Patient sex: M
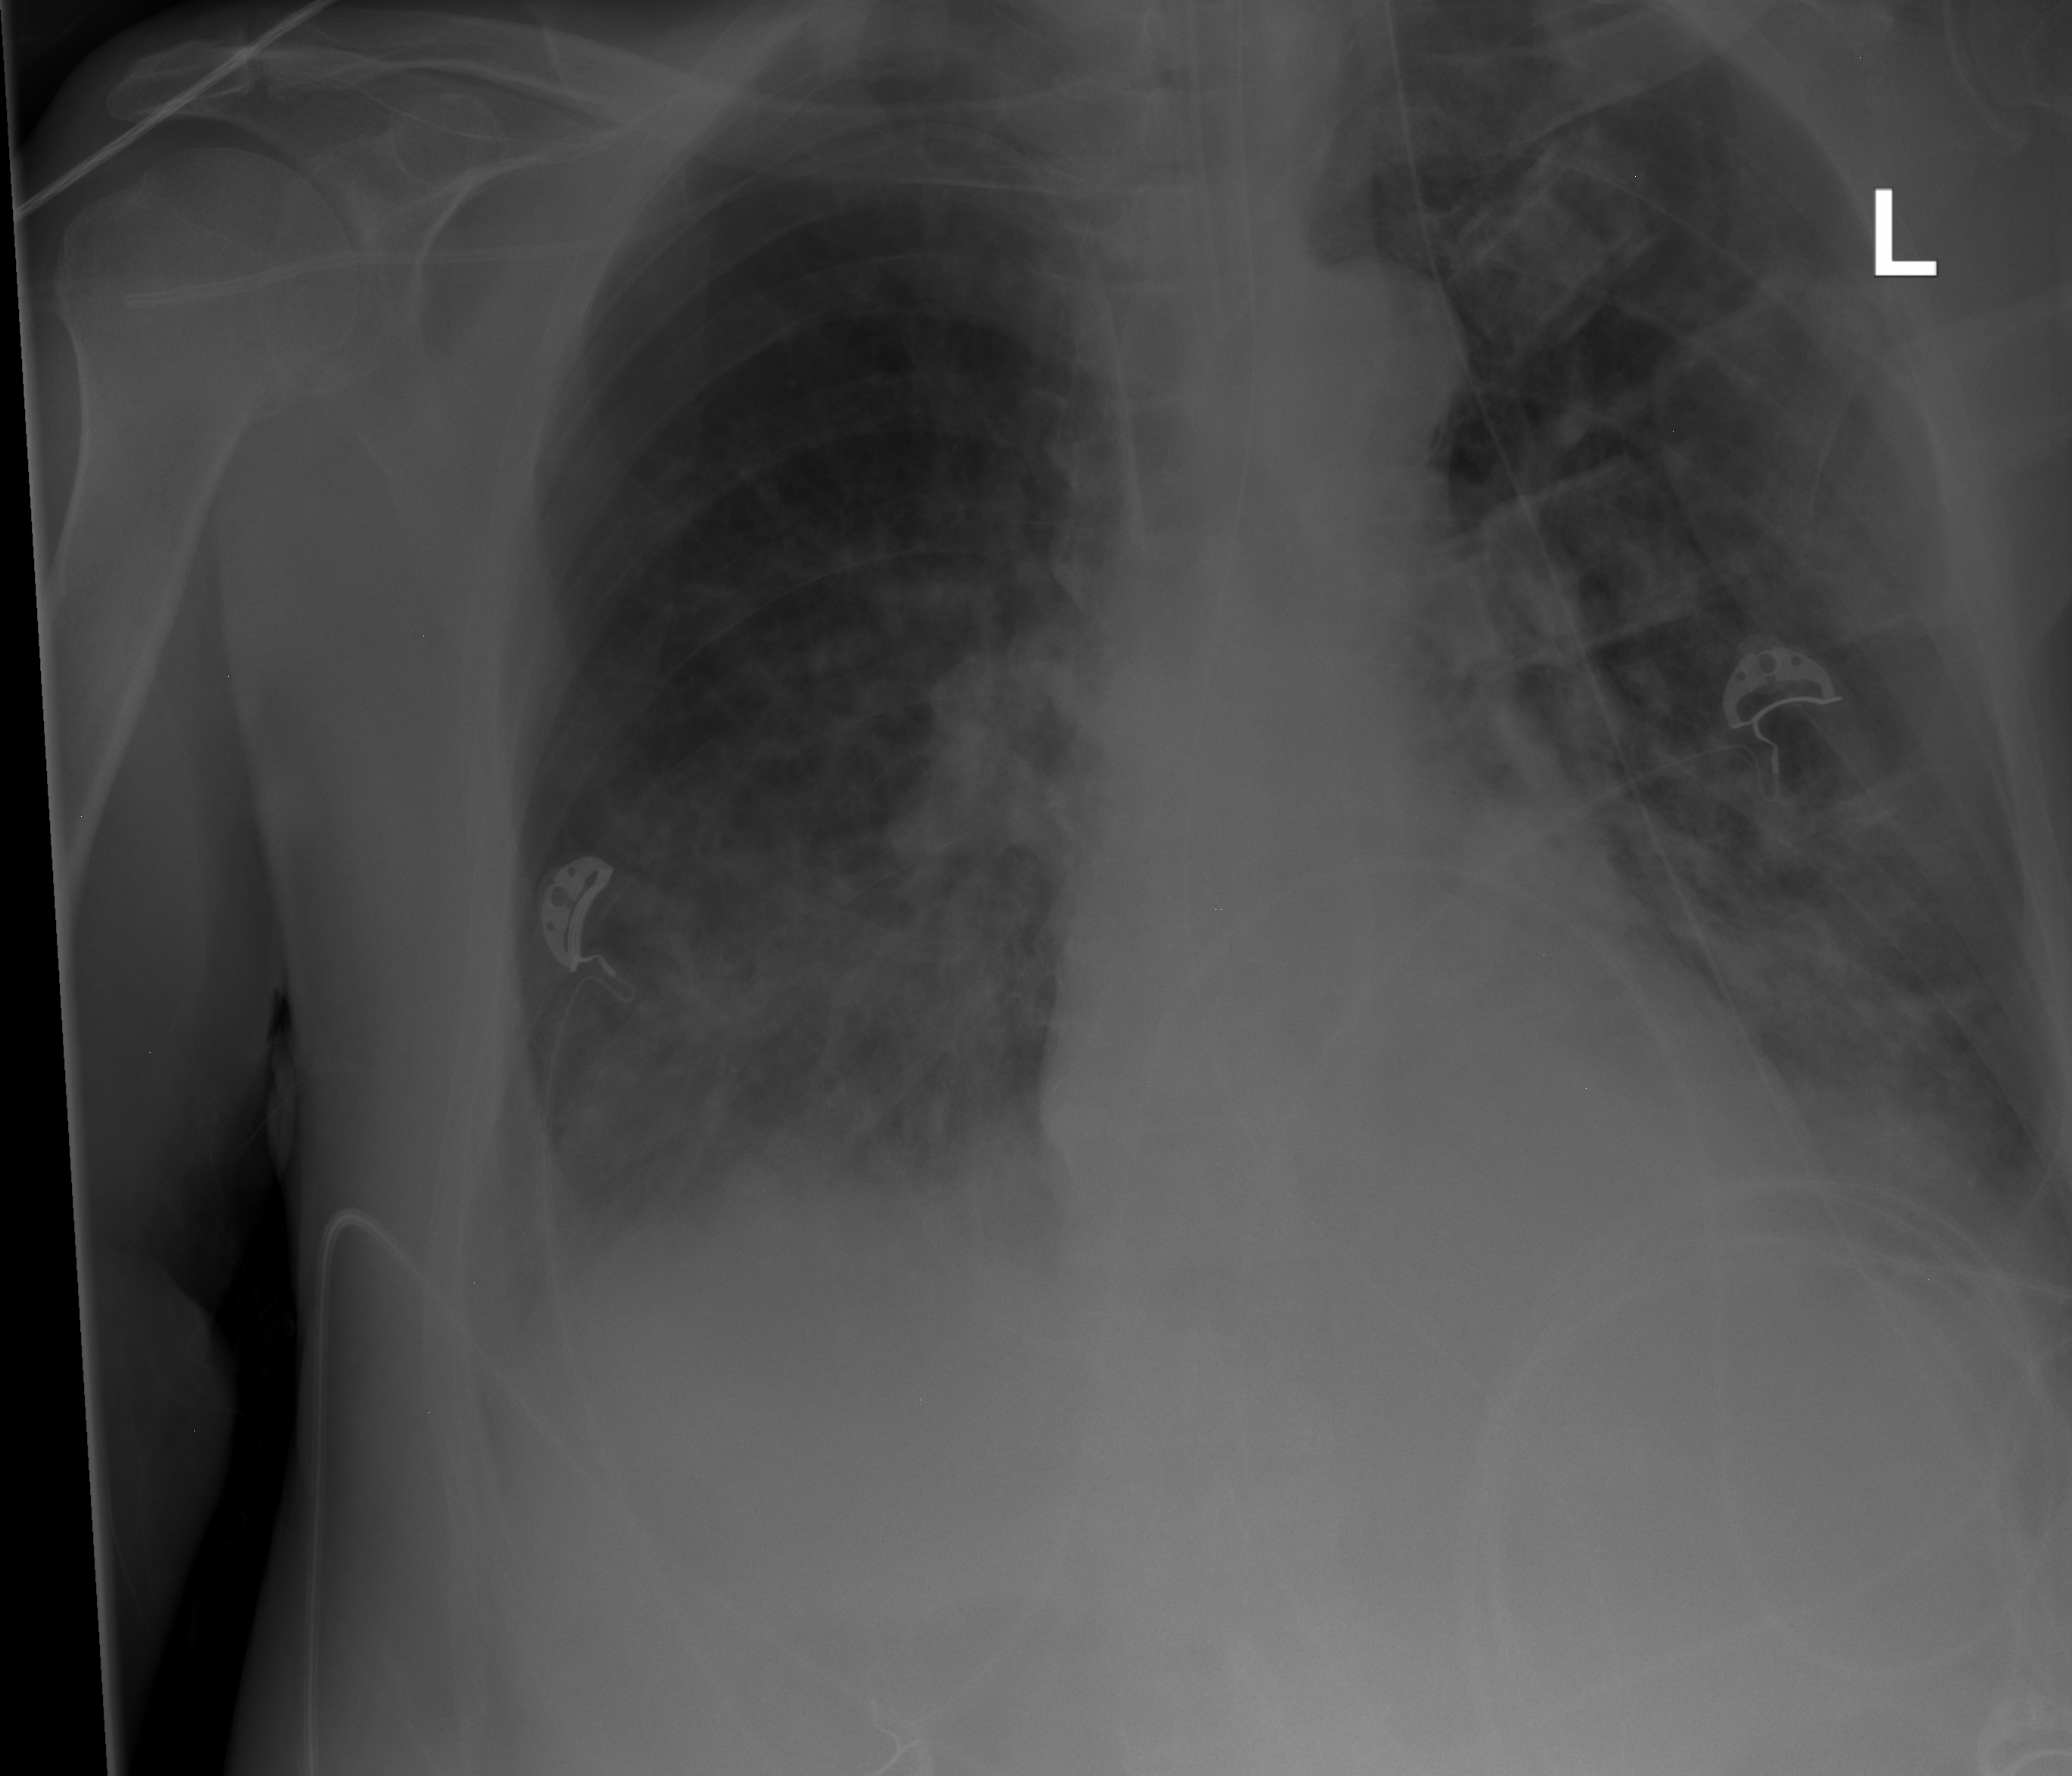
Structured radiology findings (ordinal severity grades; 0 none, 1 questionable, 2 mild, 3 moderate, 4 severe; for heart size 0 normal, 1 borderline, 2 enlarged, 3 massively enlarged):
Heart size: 0
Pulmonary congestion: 0
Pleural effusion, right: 2
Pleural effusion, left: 2
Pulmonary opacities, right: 2
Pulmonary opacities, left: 0
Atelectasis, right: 2
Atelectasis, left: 2